Question: With this layout:
'''
<?xml version="1.0" encoding="utf-8"?>
<ScrollView xmlns:android="http://schemas.android.com/apk/res/android"
android:id="@+id/user_pro_main_view"
android:layout_width="fill_parent"
android:layout_height="match_parent" >
<LinearLayout
android:layout_width="match_parent"
android:layout_height="1100dp"
android:orientation="vertical" >
[ ... ]
<TableLayout
android:id="@+id/PersonalInfoGrid"
android:layout_width="match_parent"
android:layout_height="wrap_content" >
<TableRow
android:id="@+id/rowName"
android:layout_width="wrap_content"
android:layout_height="wrap_content" >
<TextView
android:id="@+id/textName"
android:layout_width="wrap_content"
android:layout_height="wrap_content"
android:text="@string/layout_name"
android:textAppearance="?android:attr/textAppearanceMedium" />
<EditText
android:id="@+id/editName"
android:layout_width="wrap_content"
android:layout_height="wrap_content"
android:ems="10"
android:inputType="text" >
<requestFocus />
</EditText>
</TableRow>
<TableRow
android:id="@+id/rowUploadPhotos"
android:layout_width="wrap_content"
android:layout_height="wrap_content" >
<TextView
android:id="@+id/textUploadPhotos"
android:layout_width="wrap_content"
android:layout_height="wrap_content"
android:text="@string/layout_upload_photos"
android:textAppearance="?android:attr/textAppearanceMedium" />
<Spinner
android:id="@+id/spinUploadPhotos"
android:layout_width="wrap_content"
android:layout_height="wrap_content"
android:entries="@array/upload_photos_num_array" />
</TableRow>
<TableRow
android:id="@+id/rowInterest"
android:layout_width="wrap_content"
android:layout_height="wrap_content" >
<TextView
android:id="@+id/textInterest"
android:layout_width="wrap_content"
android:layout_height="wrap_content"
android:text="@string/layout_interest"
android:textAppearance="?android:attr/textAppearanceMedium" />
<Spinner
android:id="@+id/spinInterest"
android:layout_width="wrap_content"
android:layout_height="wrap_content" />
</TableRow>
<TableRow
android:id="@+id/rowAge"
android:layout_width="wrap_content"
android:layout_height="wrap_content" >
<TextView
android:id="@+id/textAge"
android:layout_width="wrap_content"
android:layout_height="wrap_content"
android:text="@string/layout_age"
android:textAppearance="?android:attr/textAppearanceMedium" />
<Spinner
android:id="@+id/spinAge"
android:layout_width="wrap_content"
android:layout_height="wrap_content" />
</TableRow>
<TableRow
android:id="@+id/rowFirstChat"
android:layout_width="wrap_content"
android:layout_height="wrap_content" >
<TextView
android:id="@+id/textFirstChat"
android:layout_width="wrap_content"
android:layout_height="wrap_content"
android:text="@string/layout_first_sex_rel"
android:textAppearance="?android:attr/textAppearanceMedium" />
<DatePicker
android:id="@+id/firstChatDate"
android:layout_width="wrap_content"
android:layout_height="wrap_content" />
</TableRow>
'''
I get this:

As you can see on the simulator screen capture attached, spinners are too large, and they won't fit in the screen real estate.
On the real device, the behavior is identical.
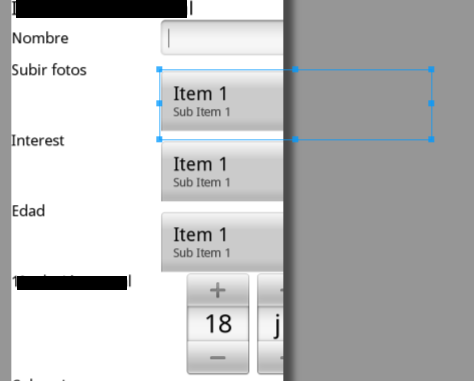
Answer: For the TableRow that contains your spinner, replace it with a linearlayout (horizontal orientation) and give layout_weight for the textview (60) and spinner(40).